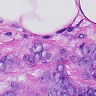
Metastatic tissue present: yes